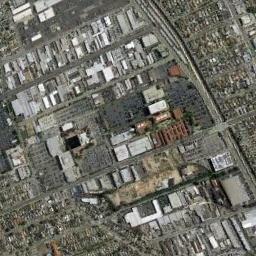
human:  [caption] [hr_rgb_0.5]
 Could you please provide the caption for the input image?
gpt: There are many houses of different shapes and sizes in the industrial zone .

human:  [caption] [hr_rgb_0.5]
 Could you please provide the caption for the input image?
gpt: The industrial area has lots of workshops of different colors and sizes and some roads go through the industrial area .

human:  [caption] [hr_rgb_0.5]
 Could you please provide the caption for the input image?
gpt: Houses in industrial areas vary in size .

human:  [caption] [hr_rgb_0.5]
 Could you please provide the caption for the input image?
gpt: Neatly planned factory buildings and roads in an industrial area .

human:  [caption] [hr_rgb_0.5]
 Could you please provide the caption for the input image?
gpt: There are many buildings and roads on the industrial area .